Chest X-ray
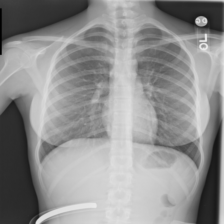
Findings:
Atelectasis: negative
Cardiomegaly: negative
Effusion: negative
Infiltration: negative
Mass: negative
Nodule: negative
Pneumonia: negative
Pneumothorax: negative
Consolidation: negative
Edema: negative
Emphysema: negative
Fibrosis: negative
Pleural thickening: negative
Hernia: negative